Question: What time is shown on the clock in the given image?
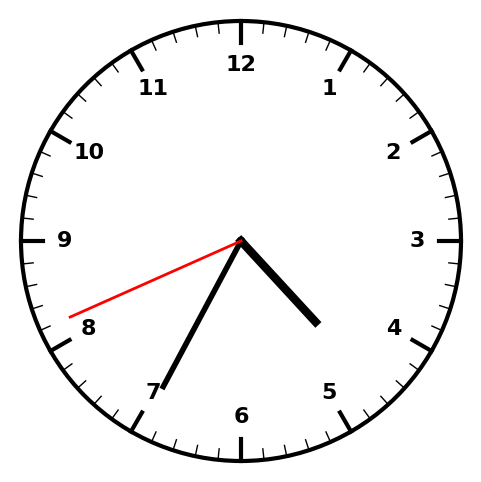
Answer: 04:34:41